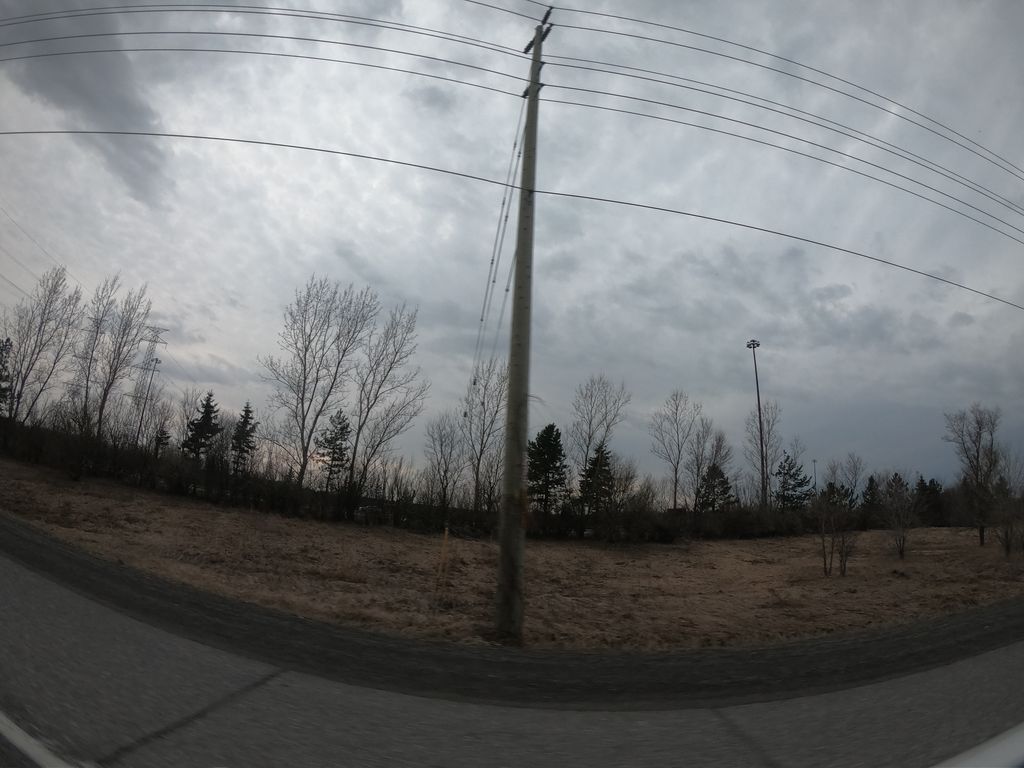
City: ottawa-gatineau